Field crop: maize
Growth stage: 2
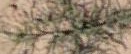
Species: salsola